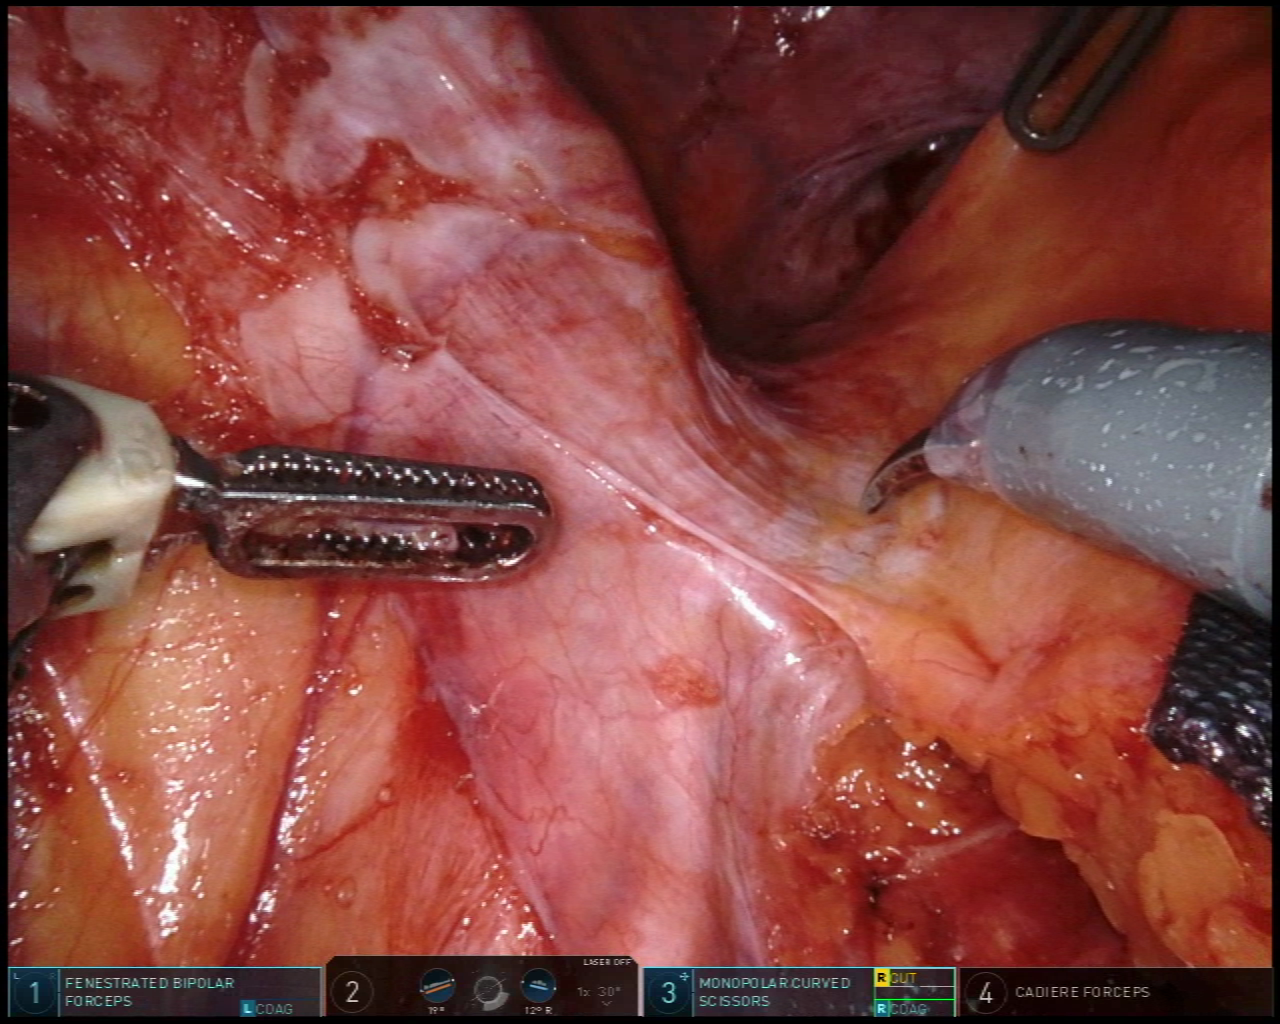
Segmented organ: ureter
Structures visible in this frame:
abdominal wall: yes
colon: no
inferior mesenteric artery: no
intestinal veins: no
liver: no
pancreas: no
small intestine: no
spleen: no
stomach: no
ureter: yes
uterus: no
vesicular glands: no